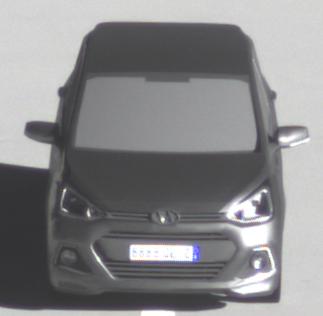
Make: Hyundai
Model: i10
Detailed model: Gen. 2
Model produced from: 2013
Model produced until: 2019
Doors: 5
Color: gray
Road condition: dry road
Daytime: morning or afternoon
Contrast: high contrast